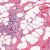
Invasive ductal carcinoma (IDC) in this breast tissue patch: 0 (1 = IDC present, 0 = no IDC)